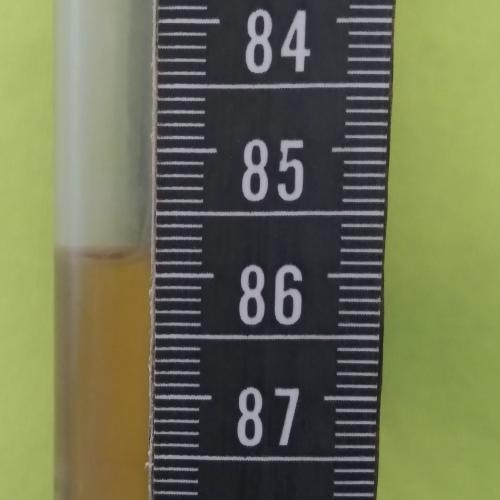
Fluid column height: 85.8 cm